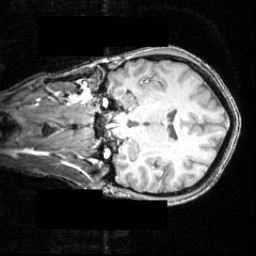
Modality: T1w
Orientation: coronal
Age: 24
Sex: male
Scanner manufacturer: siemens
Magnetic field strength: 3.951 T
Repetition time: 2.5 s
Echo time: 0.00393 s